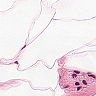
Metastatic tissue present: no